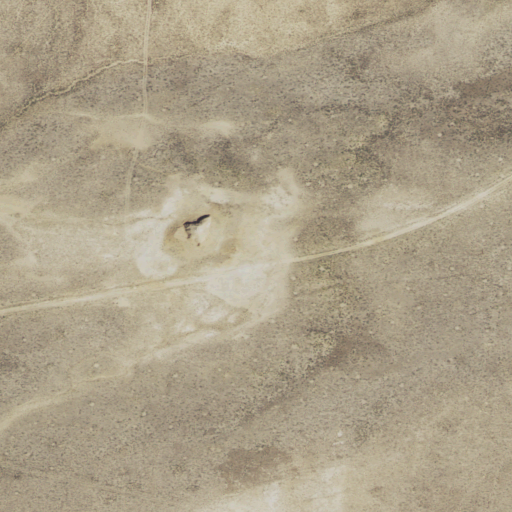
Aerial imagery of mountain in Wyoming named Haystack Butte containing shrub and grassland